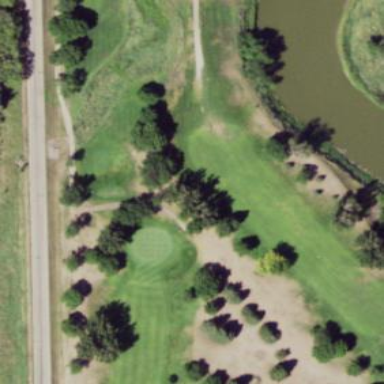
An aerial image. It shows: Picturesque green golfing area with grass land use.